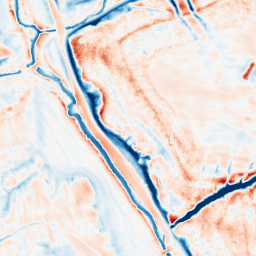
Category: multiscale
Decomposition family: dog_multiscale
Decomposition parameters: sigma_ratio: 1.6
n_scales: 5
base_sigma: 0.5
Upsampling method: fft_zeropad
Upsampling parameters: scale: 2
Upsampling scale: 2